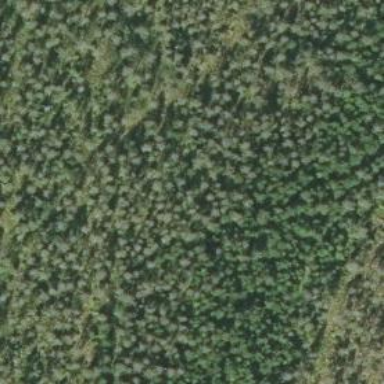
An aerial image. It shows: Woodland consisting mainly of needle-leaved trees.